Question: When I ran 'git push origin master',
I saw a very unusual ASCII picture.
I have run 'git push' hundreds of times and have never seen this before.
Is there any explanation for what it means?
'''
$ git push origin master
Counting objects: 5, done.
Delta compression using up to 4 threads.
Compressing objects: 100% (3/3), done.
Writing objects: 100% (3/3), 1.05 KiB | 0 bytes/s, done.
Total 3 (delta 2), reused 0 (delta 0)
remote:
remote: ++++ ++++
remote: +++++++ +++++++
remote: +++++++++++++++++++++++++++++
remote: +++++++++++++++++++++
remote: +++++++
remote: +++ +++
remote: ++++++ +++++ ++++++
remote: ++++++ +++++ ++++++
remote: +++++++ +++ +++++++
remote: ++++++++ + ++++++++
remote: ++++++++ ++++++++
remote: ++++++++ +++++++++
remote: +++++++++++++++
remote: +++++++++++++
remote: +++++++++
remote: +++++++
remote: + +++++++
remote: +++ +++++++
remote: ++++++ +++++++
remote: +++++++ +++++++
remote: +++++++ +++++++
remote: +++++++ +++++++
remote: +++++++ +++++++
remote: +++++++ +++++++
To git@bitbucket.org:my-name/my-project.git
57367b4..<PHONE> master -> master
'''
I am running OS X 10.7.5.
The picture actually has rainbow colors and looks like this.

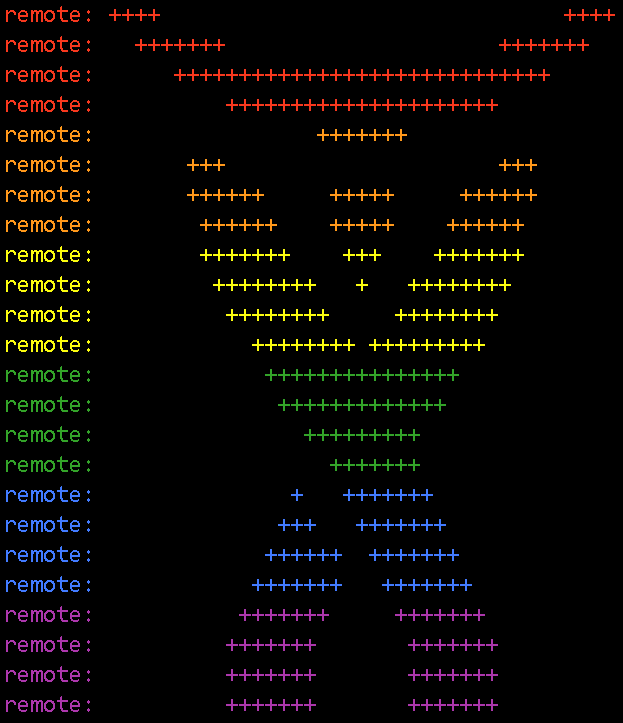
Answer: bitbucket did this to celebrate the Supreme Court decision. More generally, anything printed out by a post-receive hook on the server is visible to the client after a push.